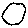
Label: circle